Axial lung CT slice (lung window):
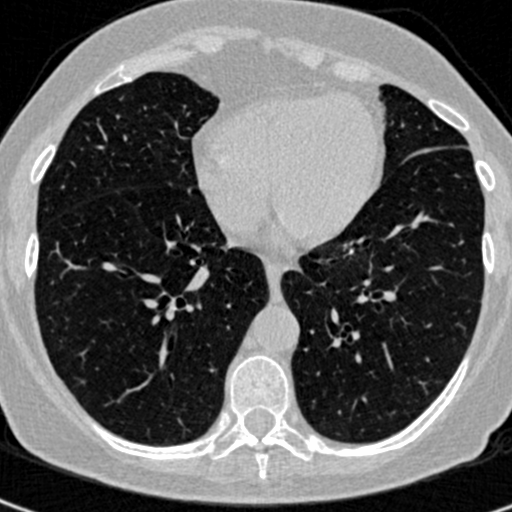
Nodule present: no